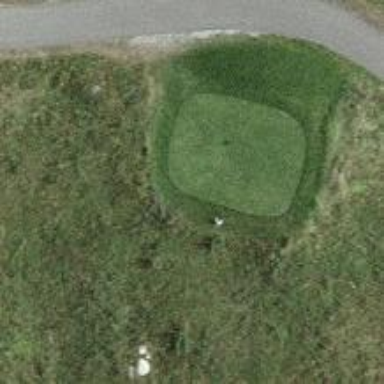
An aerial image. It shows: Golf tee.